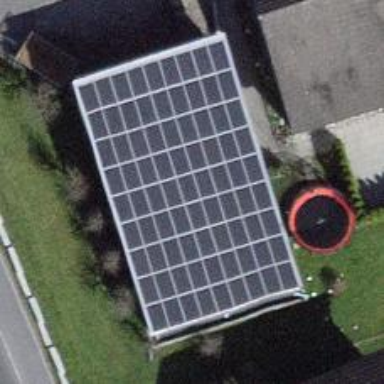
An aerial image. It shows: Solar power generator.